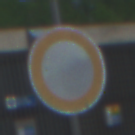
Verkehrszeichen: VerbotFahrzeugeAllerArt
Umgebung: Outdoor, Urban
Tageszeit: MorningAfternoon
Wetter: PartlyCloudy
Licht: Natural
Jahreszeit: NotSpecified
Kontrast: LowContrast